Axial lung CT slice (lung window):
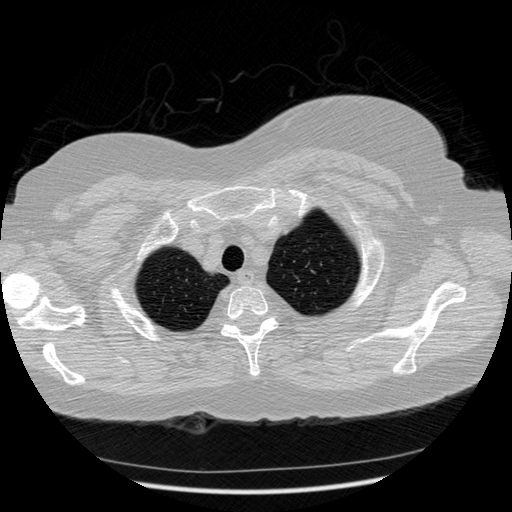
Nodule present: no